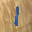
Label: 1